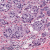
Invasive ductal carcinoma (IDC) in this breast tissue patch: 1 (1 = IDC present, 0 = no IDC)